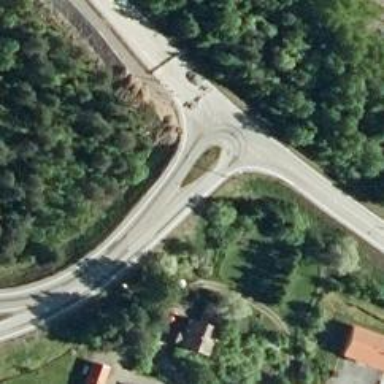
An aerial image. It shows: Marked asphalt cycleway crossing.